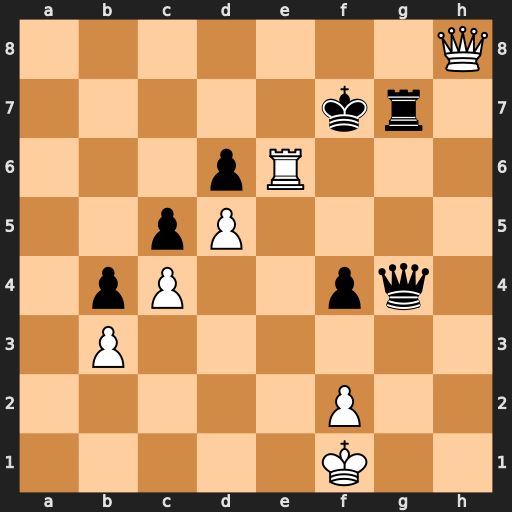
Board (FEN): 7Q/5kr1/3pR3/2pP4/1pP2pq1/1P6/5P2/5K2
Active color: w
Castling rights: -
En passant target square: -
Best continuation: Qe8#